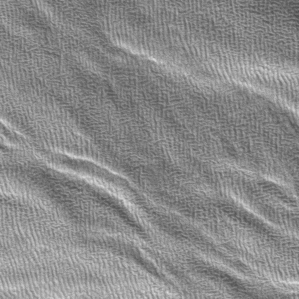
Label: frost